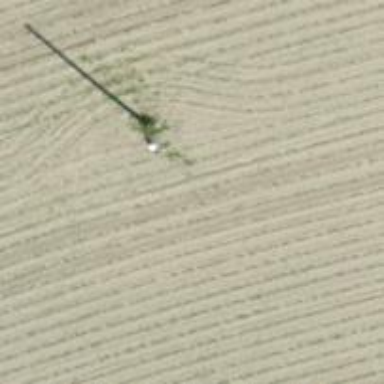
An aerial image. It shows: Power pole.